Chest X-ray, PA view. Patient: 6 years old, sex M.
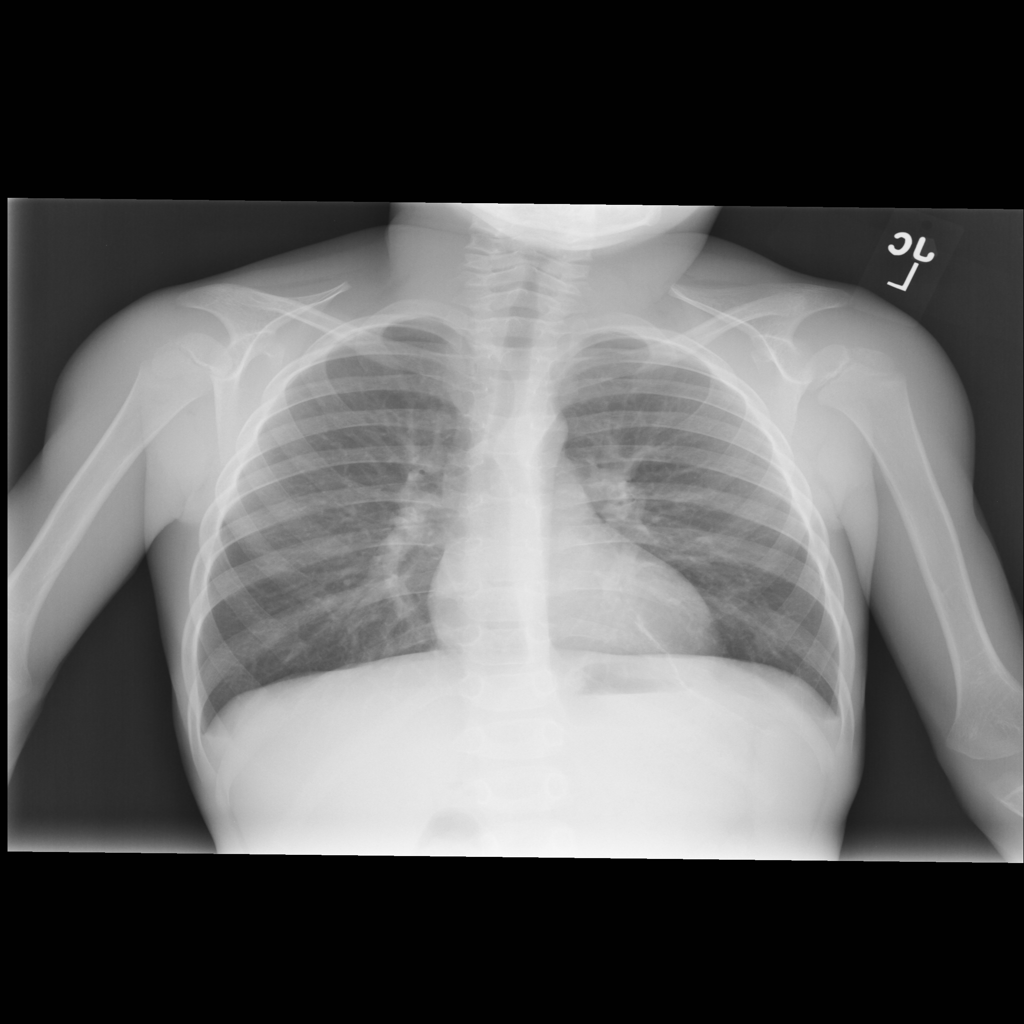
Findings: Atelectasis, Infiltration